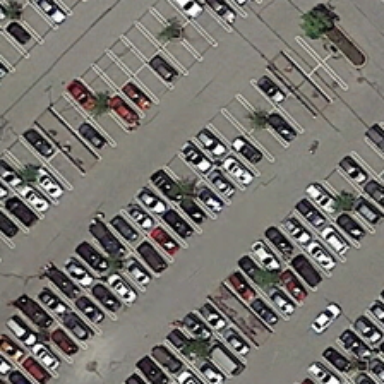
Many cars are parked in a parking lot with several small trees .